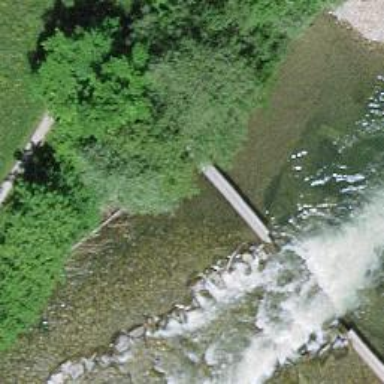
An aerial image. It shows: Weir in waterway.